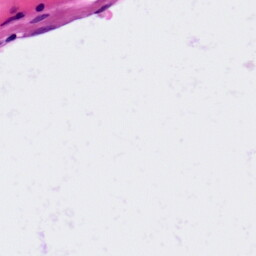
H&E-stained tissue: Lung